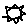
Label: sun